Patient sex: F
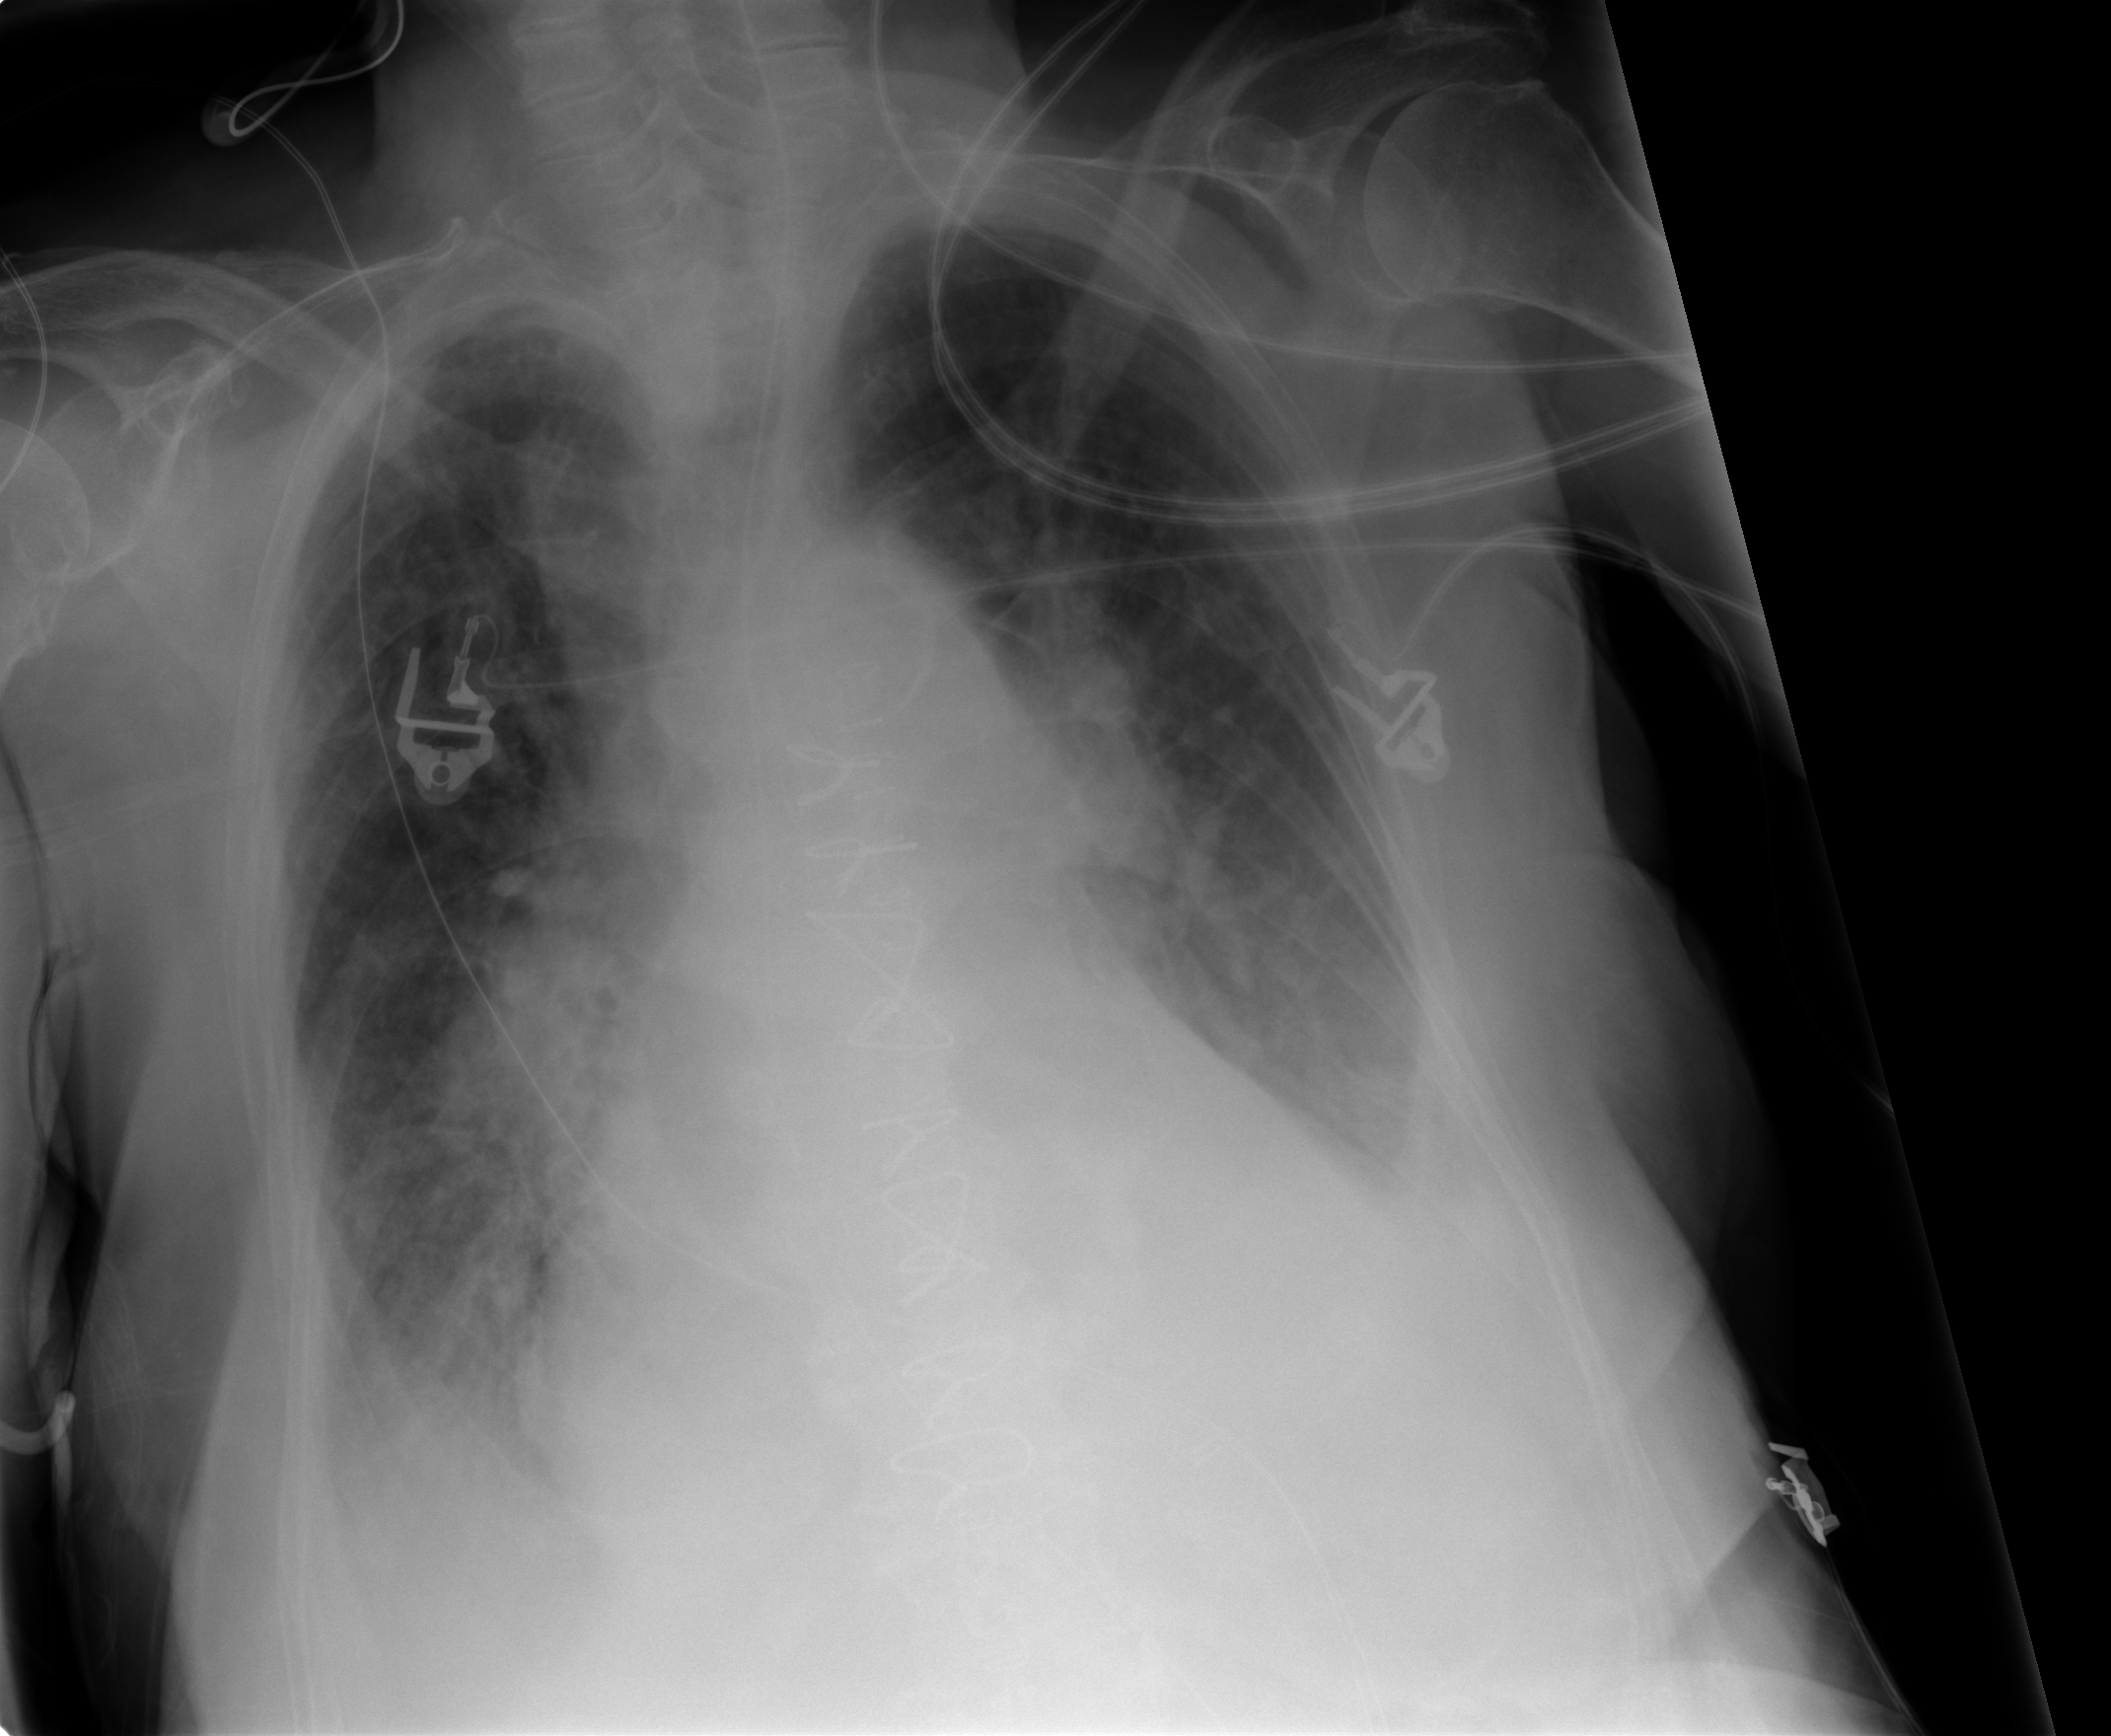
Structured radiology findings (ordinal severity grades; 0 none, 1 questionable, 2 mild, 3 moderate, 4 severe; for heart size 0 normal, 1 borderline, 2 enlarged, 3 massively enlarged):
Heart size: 2
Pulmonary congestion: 3
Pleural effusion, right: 2
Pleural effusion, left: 3
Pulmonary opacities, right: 1
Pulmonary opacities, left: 1
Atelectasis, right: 2
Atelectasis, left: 2